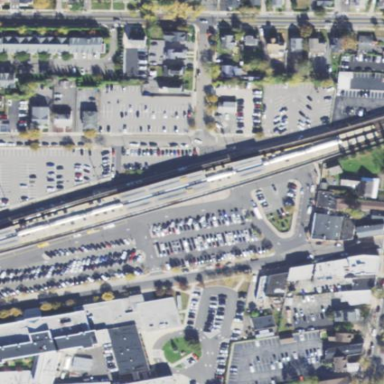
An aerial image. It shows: Platform for public transport and railway.